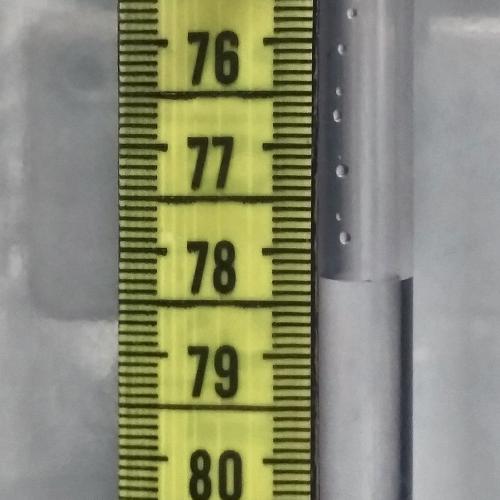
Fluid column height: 78.3 cm